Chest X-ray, PA view. Patient: 66 years old, sex M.
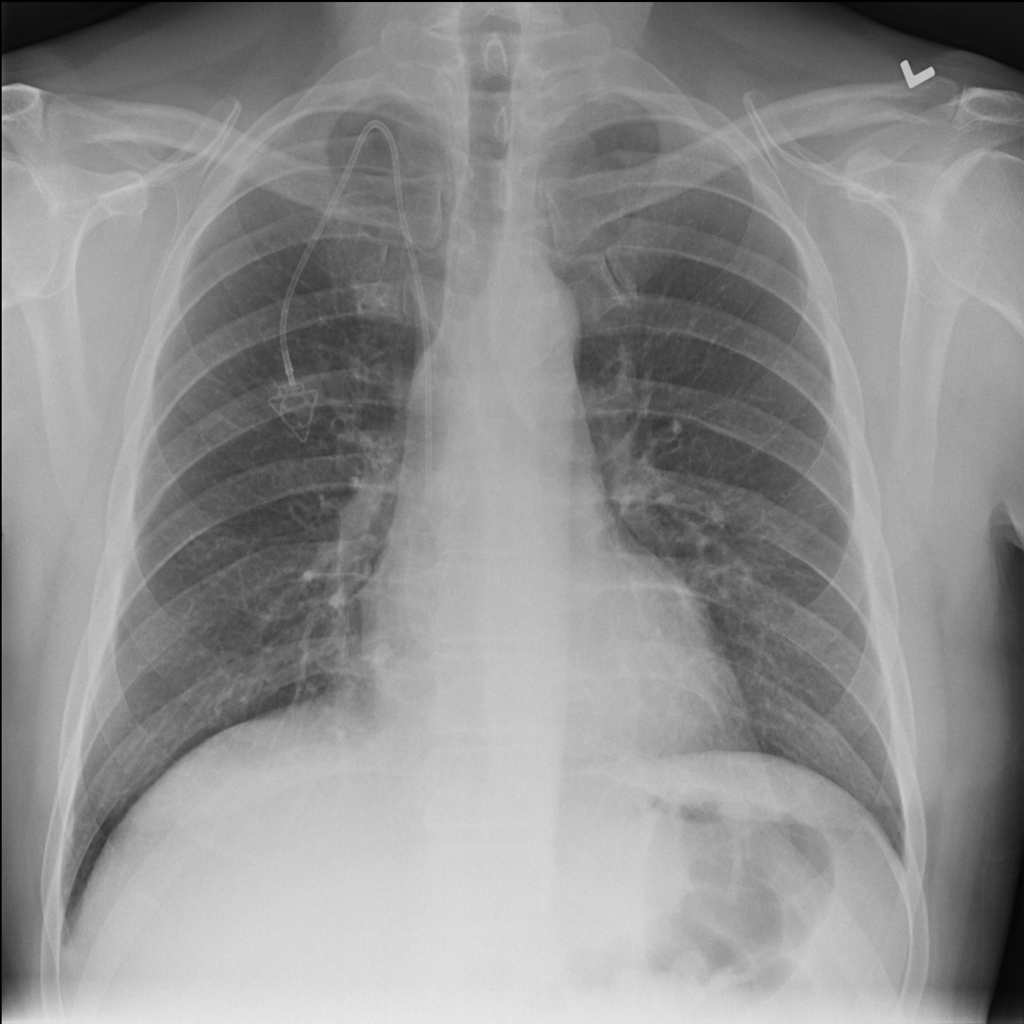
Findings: No Finding